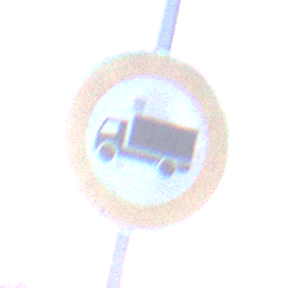
Verkehrszeichen: VerbotFuerKraftfahrzeugeUeberDreiKommaFuenfTonnen
Umgebung: Outdoor, Nature
Tageszeit: MorningAfternoon
Wetter: PartlyCloudy
Licht: Natural
Jahreszeit: NotSpecified
Kontrast: HighContrast